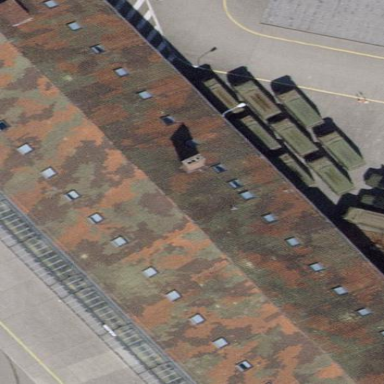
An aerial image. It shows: Gabled roof building that serves as military barracks.